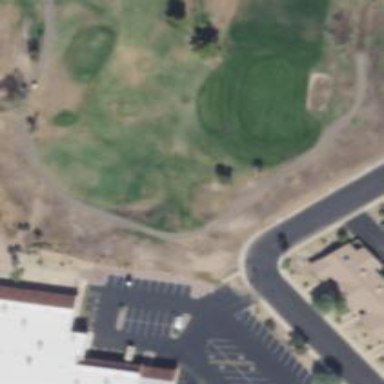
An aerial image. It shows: Golf cartpath that is also road path.